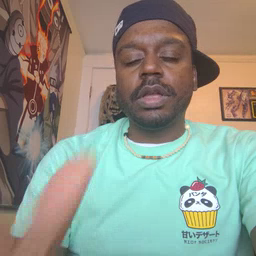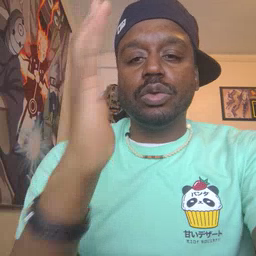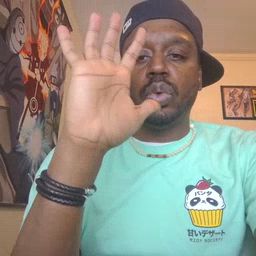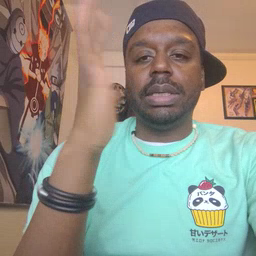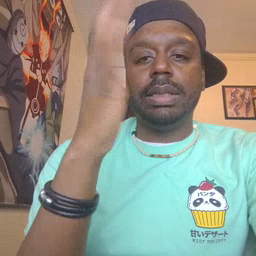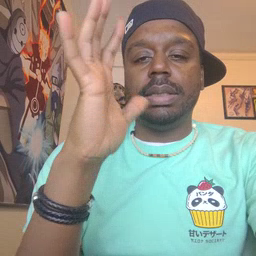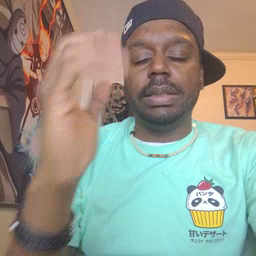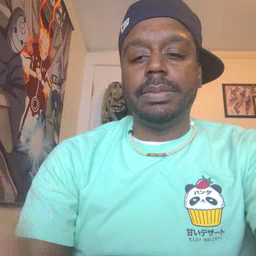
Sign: tree